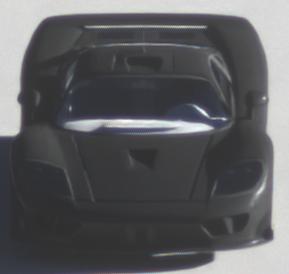
Make: Saleen
Model: S7
Detailed model: -
Model produced from: 2000
Model produced until: 2008
Doors: 2
Color: black
Road condition: dry road
Daytime: sunrise or sunset
Contrast: medium contrast